高一 · 解析几何
画出函数 $y=2^{|x|}$ 的图象, 观察其图象有什么特征? 根据图象指出其值域和单调区间.
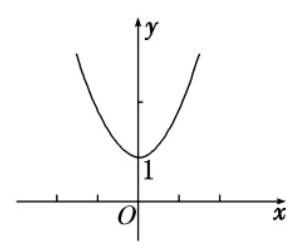
答案: 当 $x \geqslant 0$ 时,

$y=2^{|x|}=2^{x} ;$

当 $x<0$ 时,

$y=2^{|x|}=2^{-x}=\left(\frac{1}{2}\right)^{x}$

$\therefore$ 函数 $y=2^{|x|}$ 的图象如图所示,

由图象可知, $y=2^{|x|}$ 的图象关于 $y$ 轴对称,

且值域是 $[1,+\infty)$, 单调递减区间是 $(-\infty, 0]$, 单调递增区间是 $[0,+\infty)$.